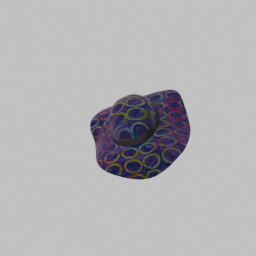
Label: people